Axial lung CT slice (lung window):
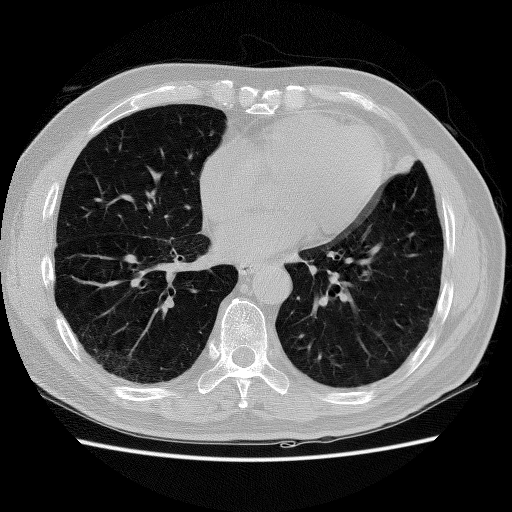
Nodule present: no